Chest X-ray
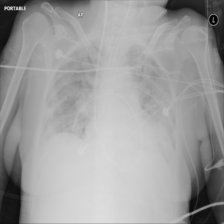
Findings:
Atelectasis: negative
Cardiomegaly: negative
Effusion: negative
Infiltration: negative
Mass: negative
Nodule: negative
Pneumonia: positive
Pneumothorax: negative
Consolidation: negative
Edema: positive
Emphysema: negative
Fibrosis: negative
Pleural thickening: negative
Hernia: negative